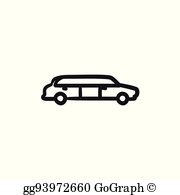
Label: limousine, limo